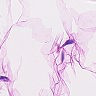
Metastatic tissue present: no